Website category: phone
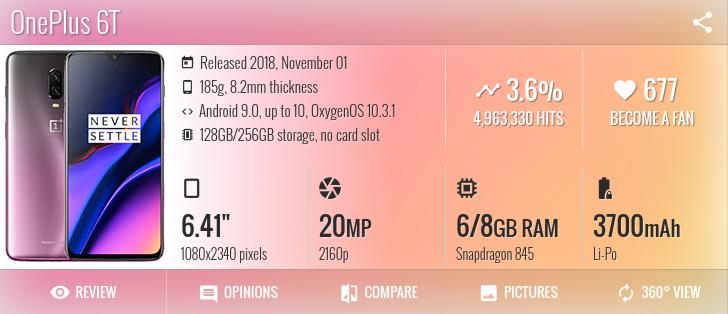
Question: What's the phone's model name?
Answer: OnePlus 6T

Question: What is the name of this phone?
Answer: OnePlus 6T

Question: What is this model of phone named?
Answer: OnePlus 6T

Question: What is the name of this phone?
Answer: OnePlus 6T

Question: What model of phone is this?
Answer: OnePlus 6T

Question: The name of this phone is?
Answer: OnePlus 6T

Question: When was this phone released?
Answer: Released 2018, November 01

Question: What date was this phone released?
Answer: Released 2018, November 01

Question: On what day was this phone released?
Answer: Released 2018, November 01

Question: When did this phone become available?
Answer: Released 2018, November 01

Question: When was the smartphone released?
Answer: Released 2018, November 01

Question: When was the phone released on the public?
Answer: Released 2018, November 01

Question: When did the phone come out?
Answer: Released 2018, November 01

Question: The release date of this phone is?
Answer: Released 2018, November 01

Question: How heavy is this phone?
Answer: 185g

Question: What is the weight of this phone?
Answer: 185g

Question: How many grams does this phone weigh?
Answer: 185g

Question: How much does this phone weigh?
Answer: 185g

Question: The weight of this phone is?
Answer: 185g

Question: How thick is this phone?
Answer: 8.2mm thickness

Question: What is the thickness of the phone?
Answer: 8.2mm thickness

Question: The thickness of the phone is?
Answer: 8.2mm thickness

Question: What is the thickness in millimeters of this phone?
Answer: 8.2mm thickness

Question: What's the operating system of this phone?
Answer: Android 9.0, up to 10, OxygenOS 10.3.1

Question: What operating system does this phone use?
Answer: Android 9.0, up to 10, OxygenOS 10.3.1

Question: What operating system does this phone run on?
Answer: Android 9.0, up to 10, OxygenOS 10.3.1

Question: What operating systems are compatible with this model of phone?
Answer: Android 9.0, up to 10, OxygenOS 10.3.1

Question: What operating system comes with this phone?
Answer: Android 9.0, up to 10, OxygenOS 10.3.1

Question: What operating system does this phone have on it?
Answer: Android 9.0, up to 10, OxygenOS 10.3.1

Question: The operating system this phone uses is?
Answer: Android 9.0, up to 10, OxygenOS 10.3.1

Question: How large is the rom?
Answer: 128GB/256GB storage

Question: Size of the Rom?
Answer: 128GB/256GB storage

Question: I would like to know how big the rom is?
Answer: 128GB/256GB storage

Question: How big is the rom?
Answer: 128GB/256GB storage

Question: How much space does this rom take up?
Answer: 128GB/256GB storage

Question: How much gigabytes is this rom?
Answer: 128GB/256GB storage

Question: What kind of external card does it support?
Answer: no card slot

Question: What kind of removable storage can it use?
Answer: no card slot

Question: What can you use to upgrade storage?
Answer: no card slot

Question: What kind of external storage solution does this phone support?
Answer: no card slot

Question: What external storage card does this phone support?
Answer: no card slot

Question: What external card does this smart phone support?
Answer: no card slot

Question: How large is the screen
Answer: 6.41"

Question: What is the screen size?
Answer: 6.41"

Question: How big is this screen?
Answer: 6.41"

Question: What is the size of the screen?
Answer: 6.41"

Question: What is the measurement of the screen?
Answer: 6.41"

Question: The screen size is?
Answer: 6.41"

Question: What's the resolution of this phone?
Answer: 1080x2340 pixels

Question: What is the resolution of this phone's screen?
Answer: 1080x2340 pixels

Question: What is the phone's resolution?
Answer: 1080x2340 pixels

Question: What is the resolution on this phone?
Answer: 1080x2340 pixels

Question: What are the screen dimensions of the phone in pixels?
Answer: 1080x2340 pixels

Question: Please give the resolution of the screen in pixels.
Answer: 1080x2340 pixels

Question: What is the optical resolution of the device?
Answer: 1080x2340 pixels

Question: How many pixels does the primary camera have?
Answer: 20 MP

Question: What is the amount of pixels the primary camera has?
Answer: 20 MP

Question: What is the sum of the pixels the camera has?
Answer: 20 MP

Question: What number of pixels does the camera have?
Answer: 20 MP

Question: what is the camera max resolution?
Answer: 20 MP

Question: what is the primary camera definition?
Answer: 20 MP

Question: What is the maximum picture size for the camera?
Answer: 20 MP

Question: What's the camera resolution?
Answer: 2160p

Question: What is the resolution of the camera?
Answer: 2160p